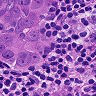
Metastatic tissue present: yes